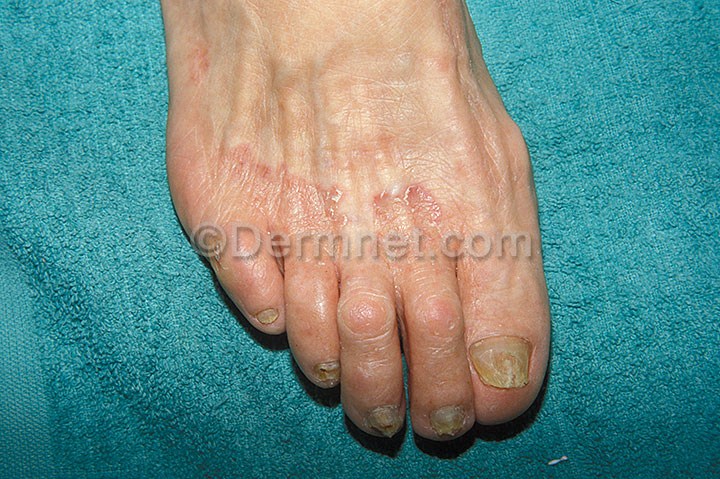
Disease: Tinea Ringworm Candidiasis and other Fungal Infections